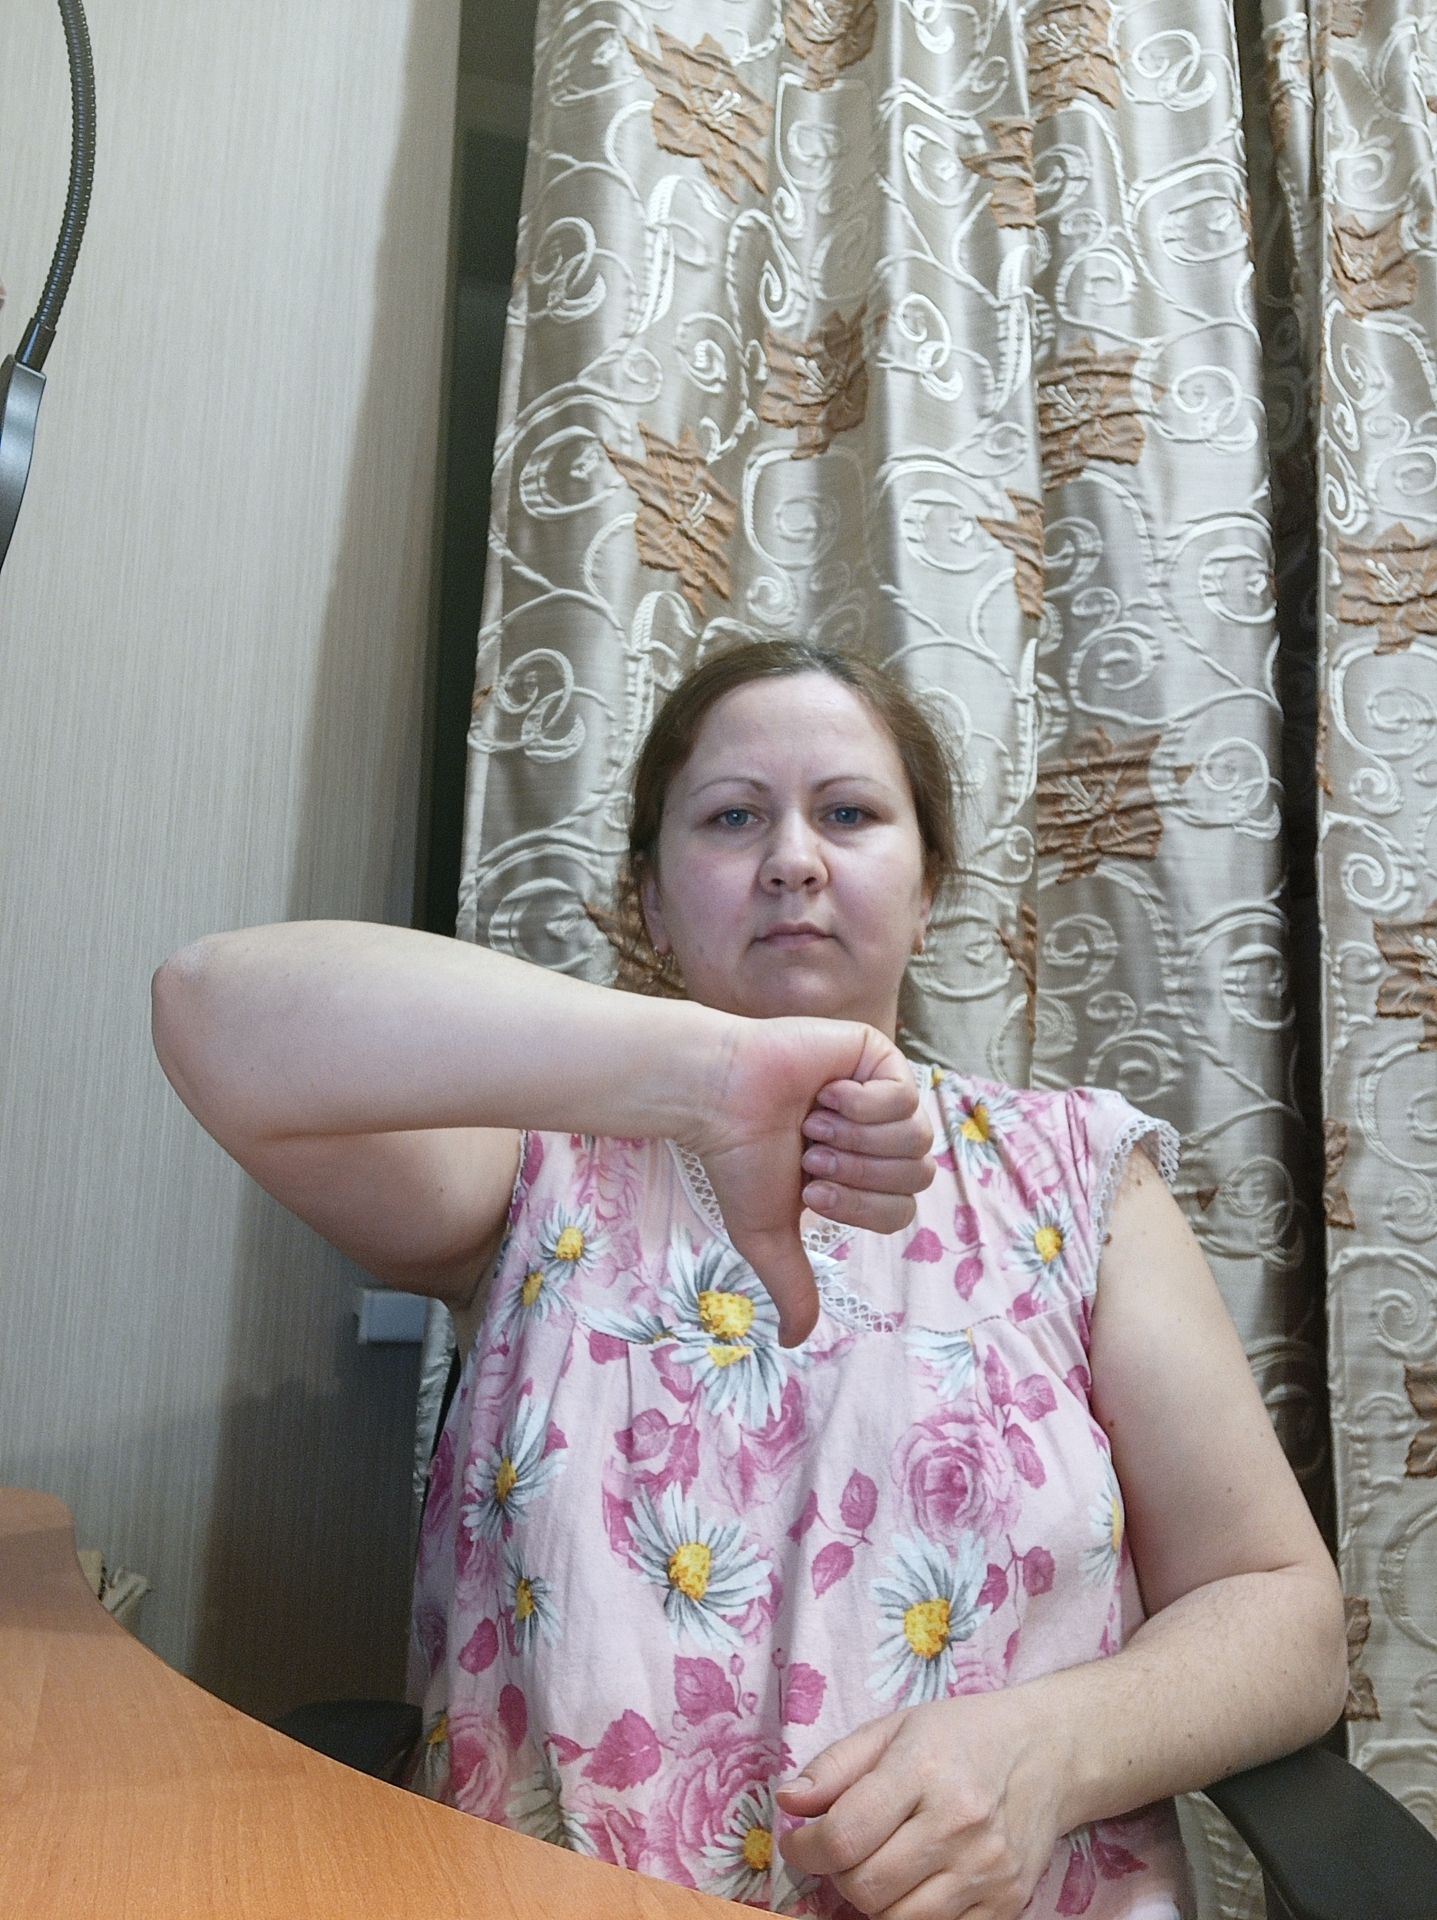
Label: clear